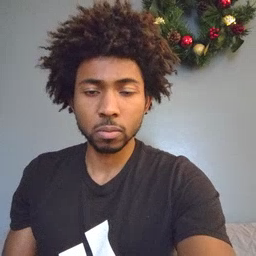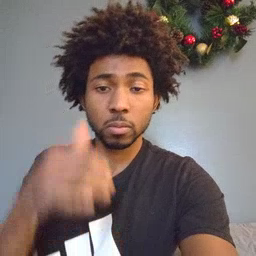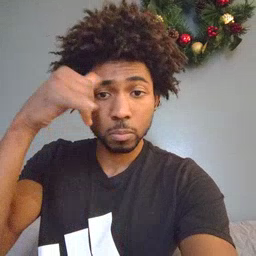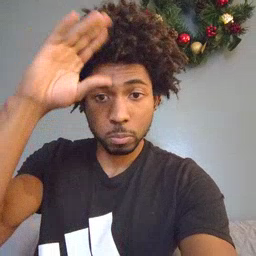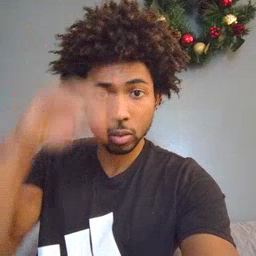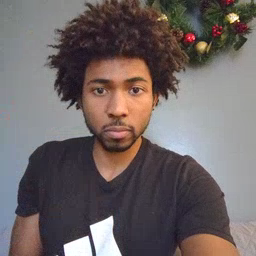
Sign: cowboy